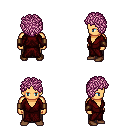
a pixel art fantasy rpg character, male body template, human, tanned skin, red robe, robe skirt, pink curly afro hairstyle, leather bracers, brown shoes, four views (front, back, left, right), 2x2 character sprite sheet, small pixel art, hard edges, no anti-aliasing